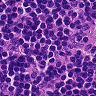
Metastatic tissue present: no